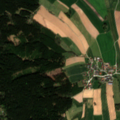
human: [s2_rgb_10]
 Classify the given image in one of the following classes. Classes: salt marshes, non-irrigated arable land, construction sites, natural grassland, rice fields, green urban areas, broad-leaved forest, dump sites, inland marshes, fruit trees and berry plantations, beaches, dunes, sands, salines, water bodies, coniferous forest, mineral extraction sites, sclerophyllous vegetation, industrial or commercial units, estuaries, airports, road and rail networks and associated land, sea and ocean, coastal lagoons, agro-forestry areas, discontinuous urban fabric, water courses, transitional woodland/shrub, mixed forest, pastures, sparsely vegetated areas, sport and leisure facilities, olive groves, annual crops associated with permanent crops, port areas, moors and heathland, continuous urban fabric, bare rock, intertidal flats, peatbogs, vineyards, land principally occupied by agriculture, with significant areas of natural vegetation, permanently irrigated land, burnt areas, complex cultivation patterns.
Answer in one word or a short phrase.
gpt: non-irrigated arable land, complex cultivation patterns, coniferous forest, mixed forest